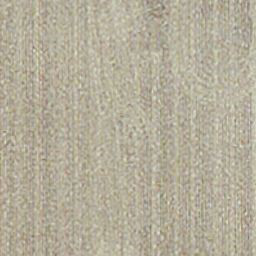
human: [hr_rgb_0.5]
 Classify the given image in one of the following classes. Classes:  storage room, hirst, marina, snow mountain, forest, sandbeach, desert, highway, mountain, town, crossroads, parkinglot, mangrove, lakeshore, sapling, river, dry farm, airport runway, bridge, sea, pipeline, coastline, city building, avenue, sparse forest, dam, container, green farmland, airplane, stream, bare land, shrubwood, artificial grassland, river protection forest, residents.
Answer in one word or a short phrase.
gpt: dry farm